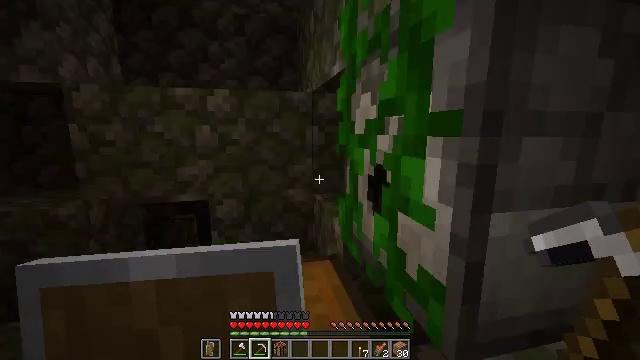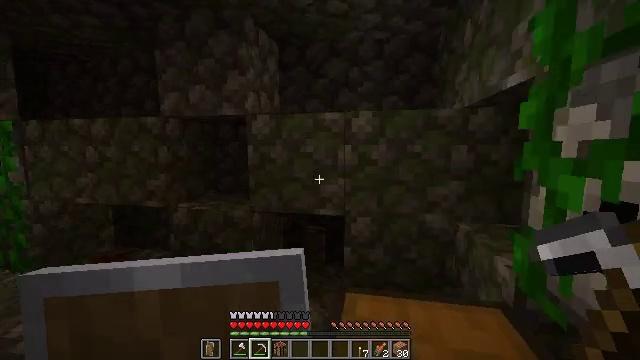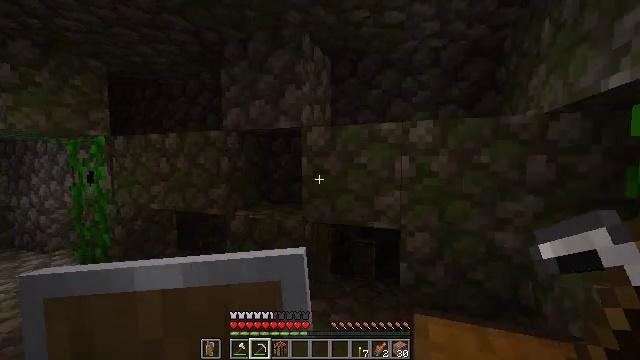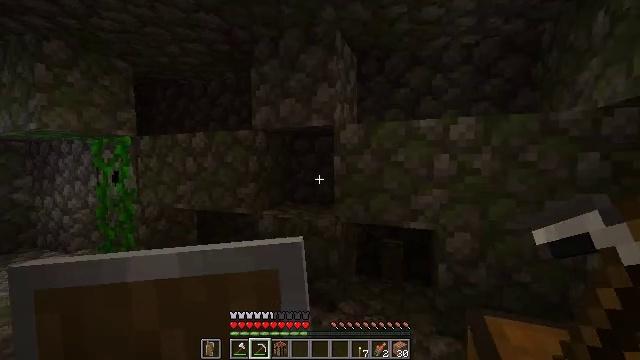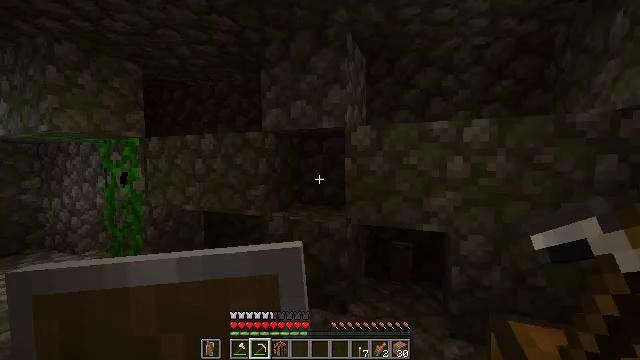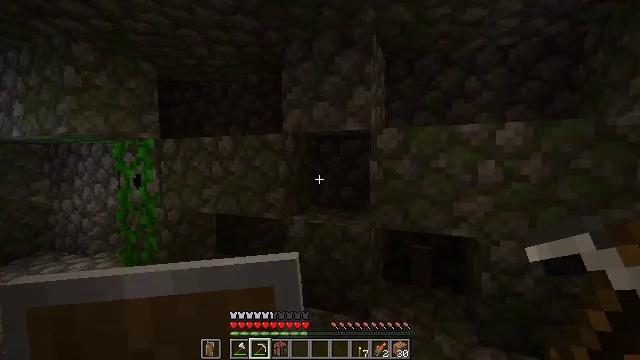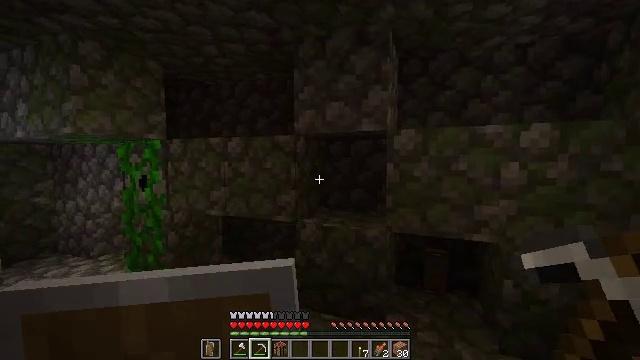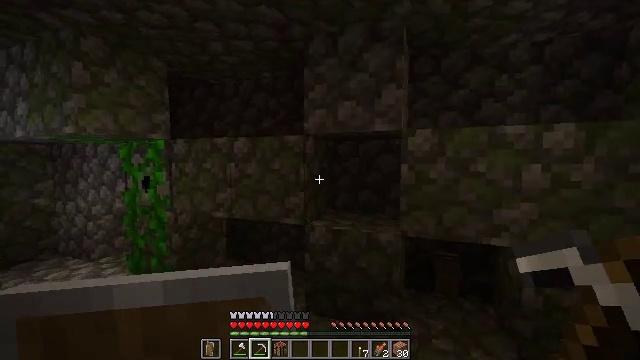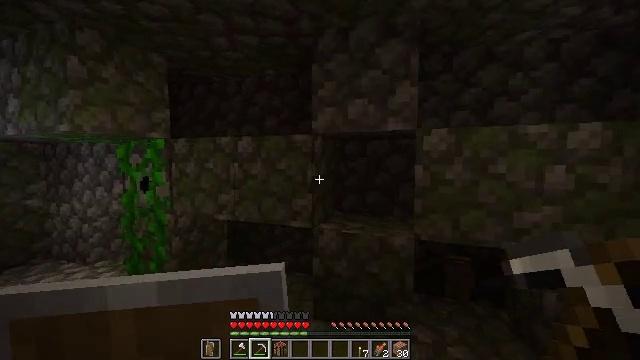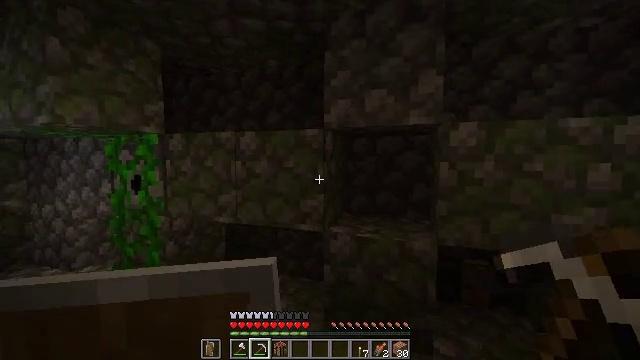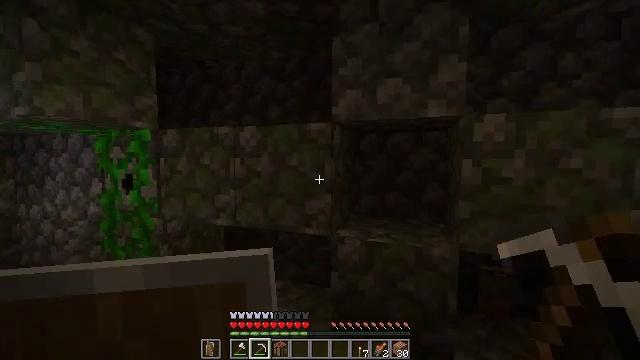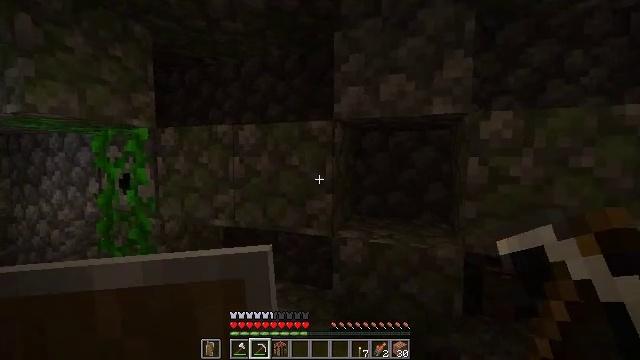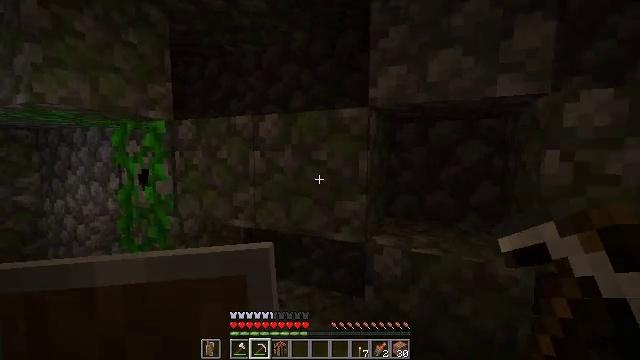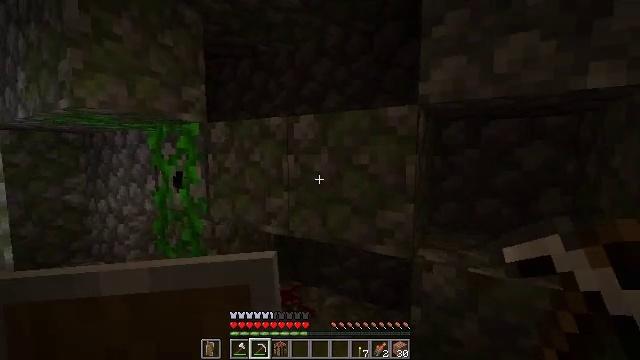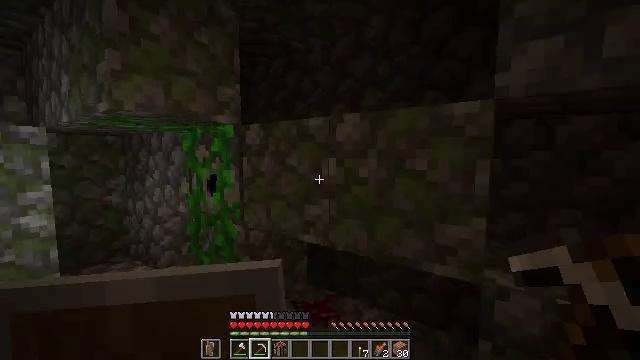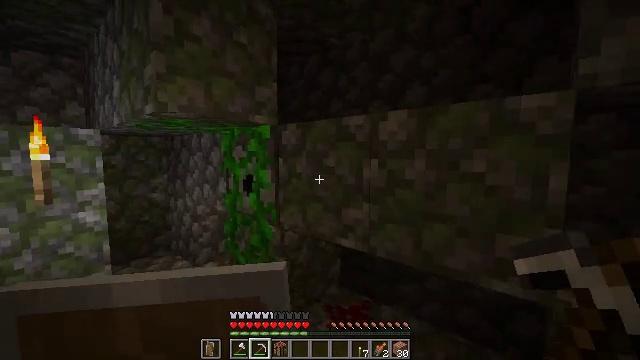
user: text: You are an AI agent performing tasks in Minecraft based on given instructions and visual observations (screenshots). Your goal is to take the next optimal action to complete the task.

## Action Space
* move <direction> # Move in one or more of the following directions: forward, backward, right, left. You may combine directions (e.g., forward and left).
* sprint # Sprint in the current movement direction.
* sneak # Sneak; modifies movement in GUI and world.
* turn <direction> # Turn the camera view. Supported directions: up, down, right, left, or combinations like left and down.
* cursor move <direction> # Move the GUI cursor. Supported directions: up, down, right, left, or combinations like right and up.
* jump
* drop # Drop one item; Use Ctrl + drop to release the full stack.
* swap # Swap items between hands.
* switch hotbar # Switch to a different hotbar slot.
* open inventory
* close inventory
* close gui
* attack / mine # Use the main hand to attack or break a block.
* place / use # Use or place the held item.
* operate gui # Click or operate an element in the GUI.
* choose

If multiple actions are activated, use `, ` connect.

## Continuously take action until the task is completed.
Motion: motion action
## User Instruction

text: Collect vines by mining them.
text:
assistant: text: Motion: move left, turn left and up
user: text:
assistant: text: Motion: move left, turn left and up
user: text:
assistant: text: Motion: move left, turn left
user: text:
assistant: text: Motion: move left
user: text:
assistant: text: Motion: move forward and move left
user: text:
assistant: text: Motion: move forward and move left
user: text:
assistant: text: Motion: move forward and move left
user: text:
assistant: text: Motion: move forward and move left
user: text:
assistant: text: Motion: move forward, turn right
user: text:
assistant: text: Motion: move forward
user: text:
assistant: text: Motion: move forward
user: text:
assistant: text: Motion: move forward and move left, turn left
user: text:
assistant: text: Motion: move forward and move left, turn left
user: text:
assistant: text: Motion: move forward and move left, turn left
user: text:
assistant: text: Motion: move forward and move left, turn left
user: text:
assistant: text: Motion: move forward and move left, turn left
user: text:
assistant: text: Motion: move forward
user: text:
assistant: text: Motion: move forward and move left
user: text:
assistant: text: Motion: move forward and move left
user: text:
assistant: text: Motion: move forward and move left
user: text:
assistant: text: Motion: move forward and move left, turn right
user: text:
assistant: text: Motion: turn right
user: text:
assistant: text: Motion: turn right and down, use / place
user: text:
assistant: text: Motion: turn right, use / place
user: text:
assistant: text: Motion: use / place
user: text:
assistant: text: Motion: no_op
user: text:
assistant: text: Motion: no_op
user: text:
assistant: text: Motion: no_op
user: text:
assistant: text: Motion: no_op
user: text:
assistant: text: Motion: no_op